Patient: sex M, age 65
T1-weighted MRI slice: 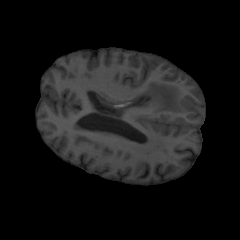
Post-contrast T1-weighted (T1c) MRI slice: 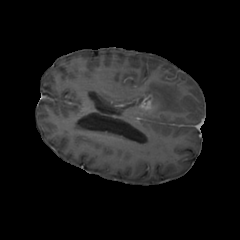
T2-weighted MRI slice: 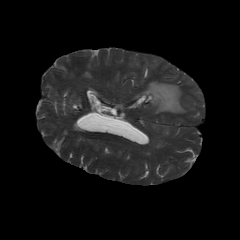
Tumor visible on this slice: yes
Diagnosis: Glioblastoma, IDH-wildtype
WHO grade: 4